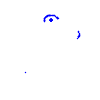
Particle: kaon